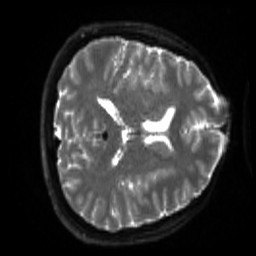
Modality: sbref
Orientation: axial
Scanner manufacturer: siemens
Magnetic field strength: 3 T
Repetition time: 4 s
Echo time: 0.0594 s